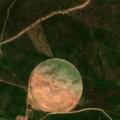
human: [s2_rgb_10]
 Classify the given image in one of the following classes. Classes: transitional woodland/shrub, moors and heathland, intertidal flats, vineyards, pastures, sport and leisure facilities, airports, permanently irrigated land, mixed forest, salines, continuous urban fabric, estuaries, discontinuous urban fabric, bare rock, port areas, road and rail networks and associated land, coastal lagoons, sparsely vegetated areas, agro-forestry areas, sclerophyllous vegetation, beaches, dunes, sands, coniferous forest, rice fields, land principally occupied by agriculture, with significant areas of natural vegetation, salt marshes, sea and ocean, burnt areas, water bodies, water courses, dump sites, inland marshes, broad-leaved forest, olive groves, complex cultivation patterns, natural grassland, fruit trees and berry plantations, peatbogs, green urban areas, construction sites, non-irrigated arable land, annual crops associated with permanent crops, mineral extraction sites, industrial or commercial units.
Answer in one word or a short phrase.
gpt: non-irrigated arable land, permanently irrigated land, agro-forestry areas